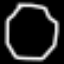
Label: octagon